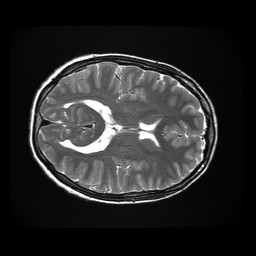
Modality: T2w
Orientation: axial
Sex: female
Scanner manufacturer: ge
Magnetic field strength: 3 T
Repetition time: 5 s
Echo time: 0.1019 s